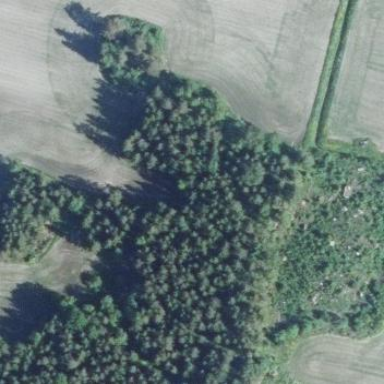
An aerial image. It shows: Forest area predominantly covered with needle-leaved trees.